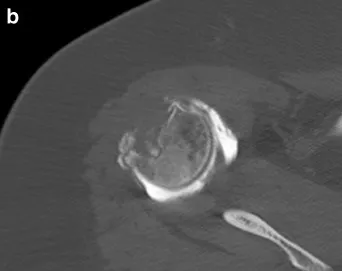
Axial. CT scan demonstrating massive greater tuberosity bone loss.
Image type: radiology (ct)